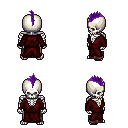
a pixel art fantasy rpg character, male body template, skeleton, red robe, robe skirt, purple mohawk hairstyle, four views (front, back, left, right), 2x2 character sprite sheet, small pixel art, hard edges, no anti-aliasing